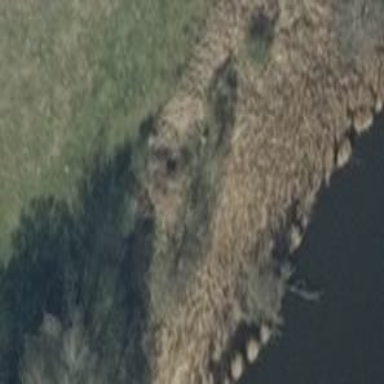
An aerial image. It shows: Reedbed in wetland area.